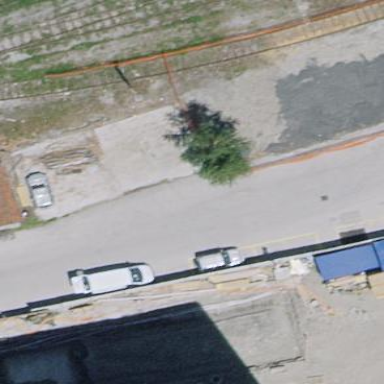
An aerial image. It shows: Transportation building.